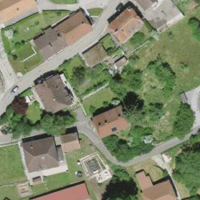
EUNIS habitat code: 55
Species observed at this site:
Galinsoga parviflora
Leonurus cardiaca